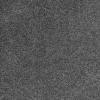
Atmospheric dust classification: dusty